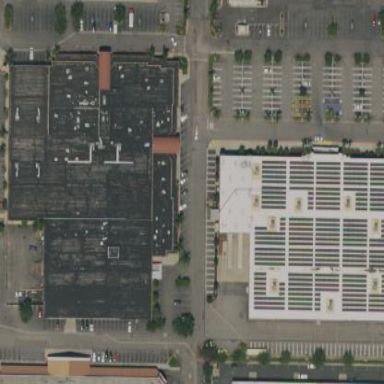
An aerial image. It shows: Retail building.